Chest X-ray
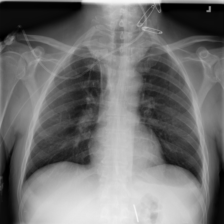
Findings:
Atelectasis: negative
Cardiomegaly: negative
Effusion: negative
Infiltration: negative
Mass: negative
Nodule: negative
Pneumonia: negative
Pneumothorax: negative
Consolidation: negative
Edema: negative
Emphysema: negative
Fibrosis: negative
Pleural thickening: negative
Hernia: negative